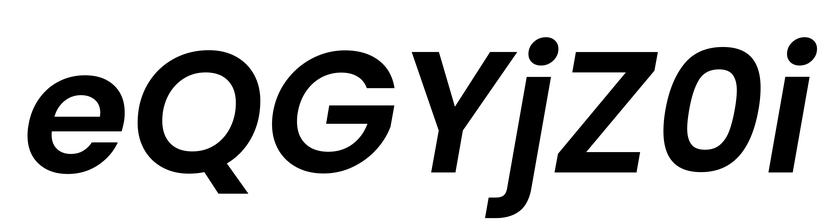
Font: Poppins-SemiBoldItalic